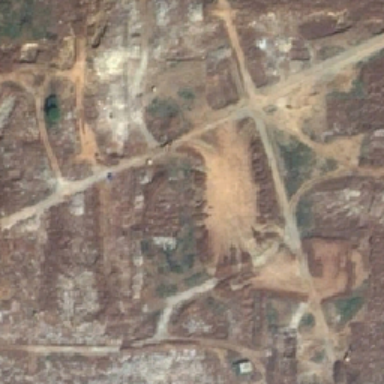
The two roads intersect vertically in this field .